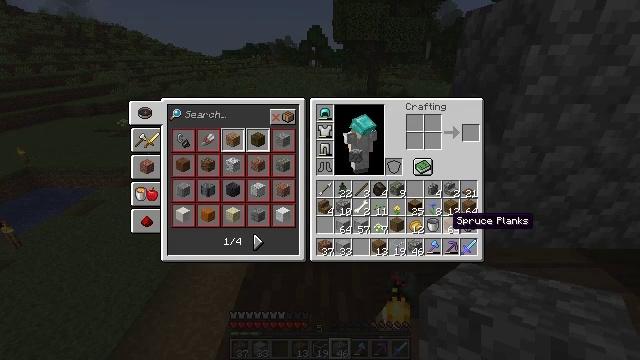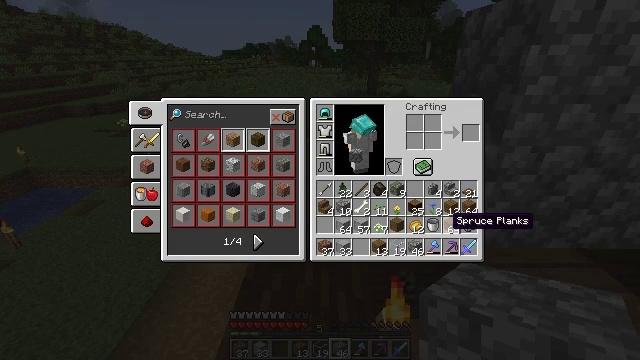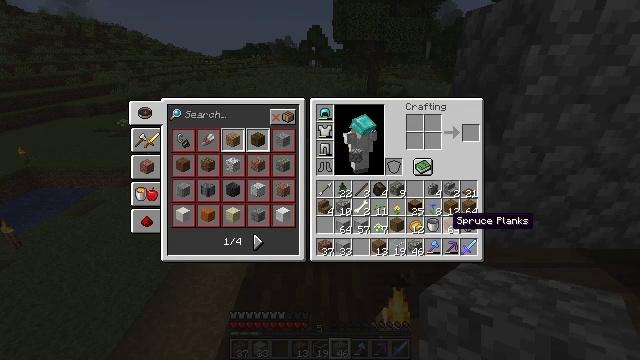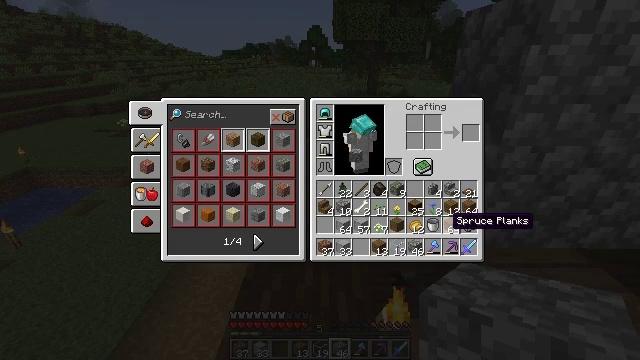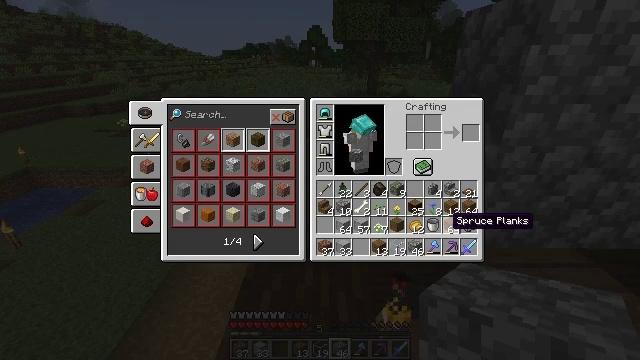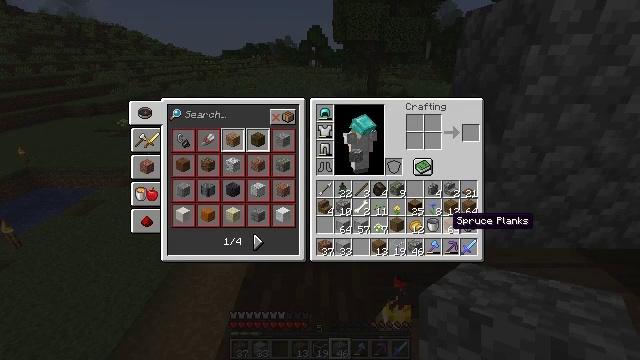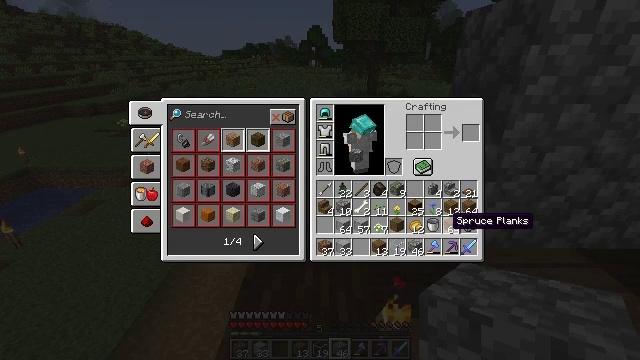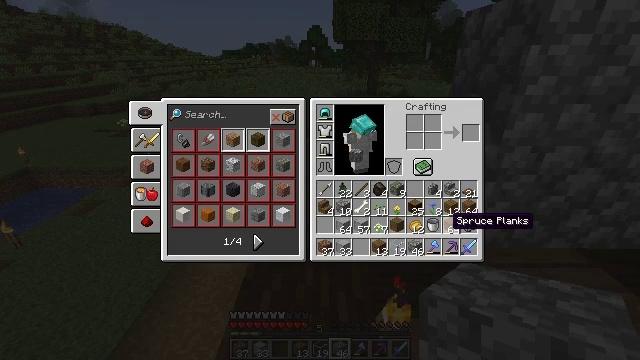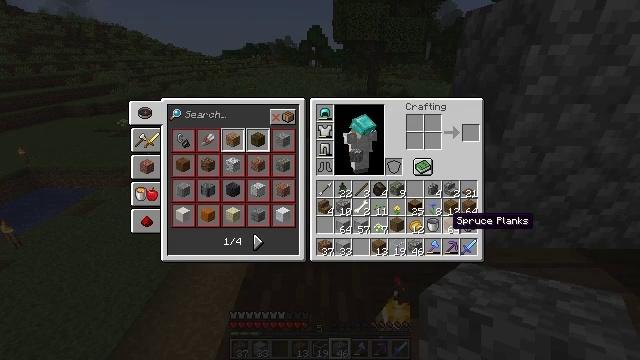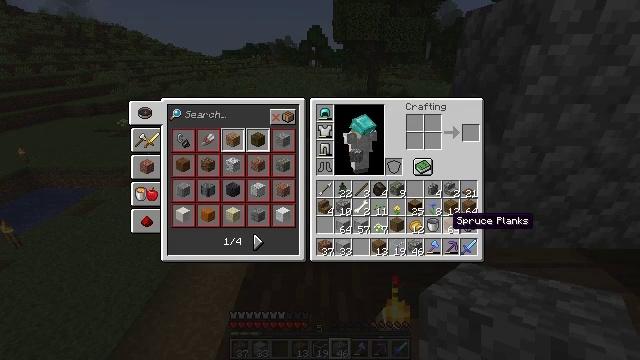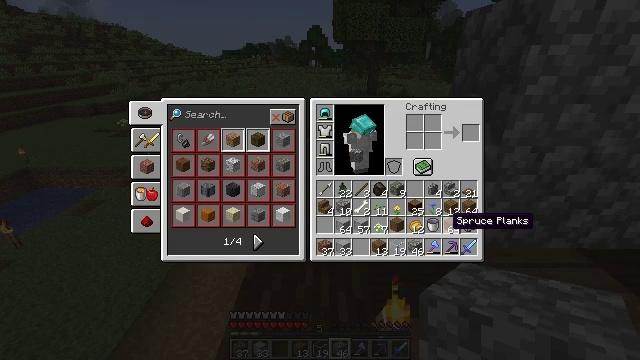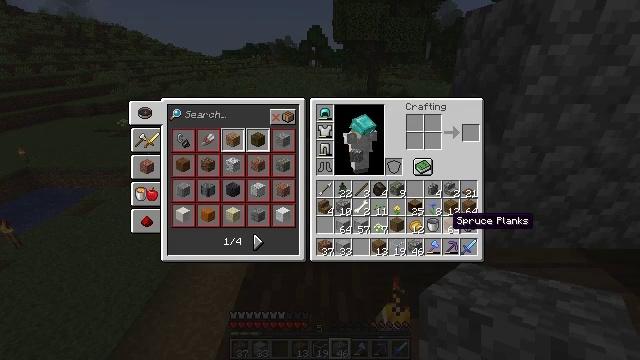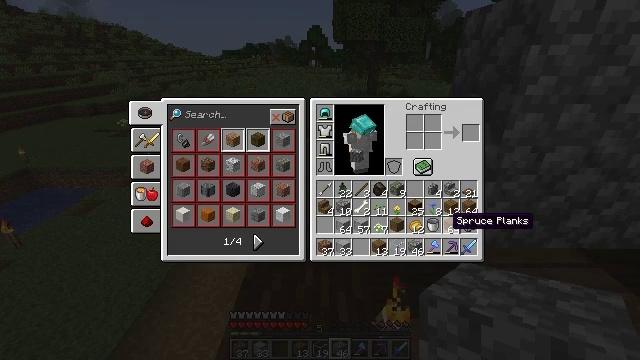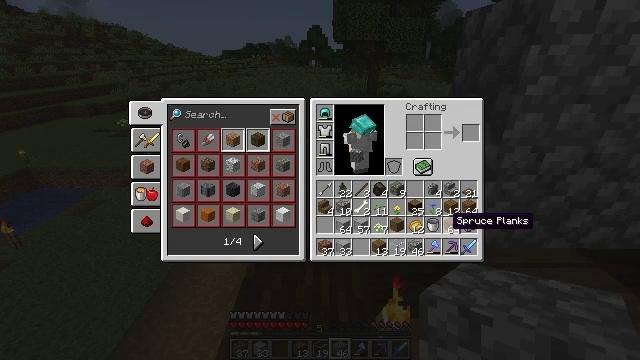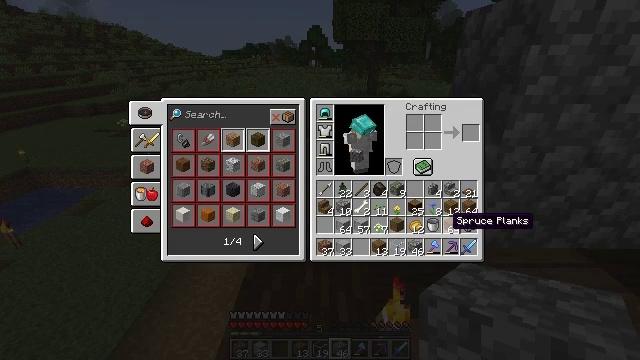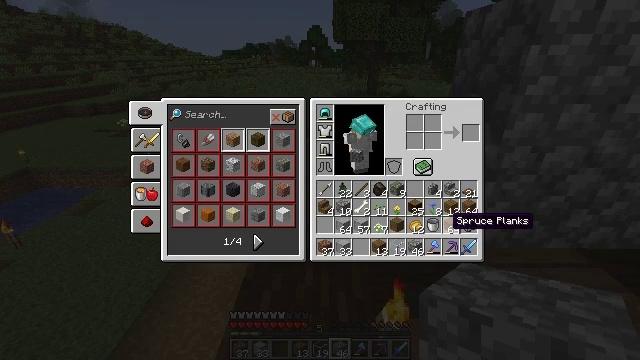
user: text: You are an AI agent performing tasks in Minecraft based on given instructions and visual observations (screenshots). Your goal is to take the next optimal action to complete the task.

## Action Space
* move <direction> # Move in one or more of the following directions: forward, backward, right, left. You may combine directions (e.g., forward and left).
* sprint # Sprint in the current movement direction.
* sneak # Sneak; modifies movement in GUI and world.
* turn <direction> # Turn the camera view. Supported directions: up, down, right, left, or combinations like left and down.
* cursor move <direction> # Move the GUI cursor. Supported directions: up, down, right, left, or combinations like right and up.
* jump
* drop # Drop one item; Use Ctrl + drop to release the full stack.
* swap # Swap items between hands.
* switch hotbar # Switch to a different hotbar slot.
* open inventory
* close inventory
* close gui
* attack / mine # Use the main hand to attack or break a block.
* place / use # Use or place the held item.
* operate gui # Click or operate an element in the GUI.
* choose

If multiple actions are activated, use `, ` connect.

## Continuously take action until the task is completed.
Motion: motion action
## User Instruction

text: Make cobblestone stairs using cobblestone.
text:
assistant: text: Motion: no_op
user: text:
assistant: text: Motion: no_op
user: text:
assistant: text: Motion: no_op
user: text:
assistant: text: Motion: no_op
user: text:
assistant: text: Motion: no_op
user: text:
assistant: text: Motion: no_op
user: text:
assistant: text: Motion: no_op
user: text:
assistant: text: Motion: no_op
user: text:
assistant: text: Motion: no_op
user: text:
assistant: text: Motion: no_op
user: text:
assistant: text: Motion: no_op
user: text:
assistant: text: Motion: no_op
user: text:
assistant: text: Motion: no_op
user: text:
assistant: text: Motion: no_op
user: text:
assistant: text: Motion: no_op
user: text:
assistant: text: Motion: no_op
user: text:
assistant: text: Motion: no_op
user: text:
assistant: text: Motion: no_op
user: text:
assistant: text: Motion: no_op
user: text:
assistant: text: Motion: no_op
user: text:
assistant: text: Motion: no_op
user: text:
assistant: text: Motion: no_op
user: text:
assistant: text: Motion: no_op
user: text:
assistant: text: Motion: no_op
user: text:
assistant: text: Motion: no_op
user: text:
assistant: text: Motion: no_op
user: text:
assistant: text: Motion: no_op
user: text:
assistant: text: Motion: no_op
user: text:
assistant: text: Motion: no_op
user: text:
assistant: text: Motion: no_op